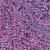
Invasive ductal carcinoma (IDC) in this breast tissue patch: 1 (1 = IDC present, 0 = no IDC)